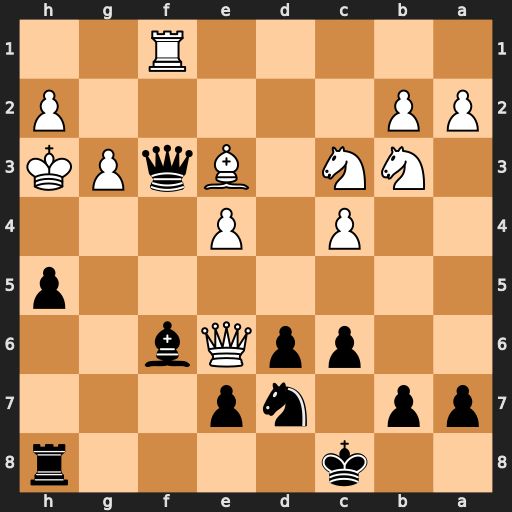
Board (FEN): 2k4r/pp1np3/2ppQb2/7p/2P1P3/1NN1BqPK/PP5P/5R2
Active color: b
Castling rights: -
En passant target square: -
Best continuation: Qxf1#